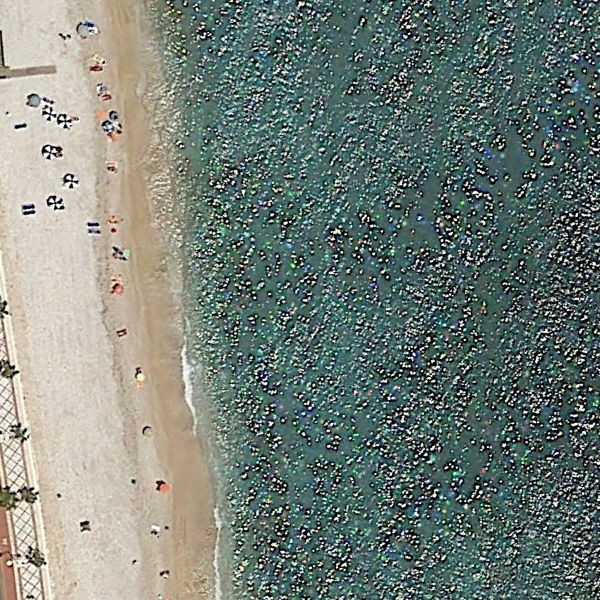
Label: Beach